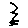
Label: zigzag